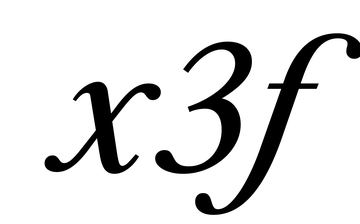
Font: LibreCaslonText-Italic_Italic